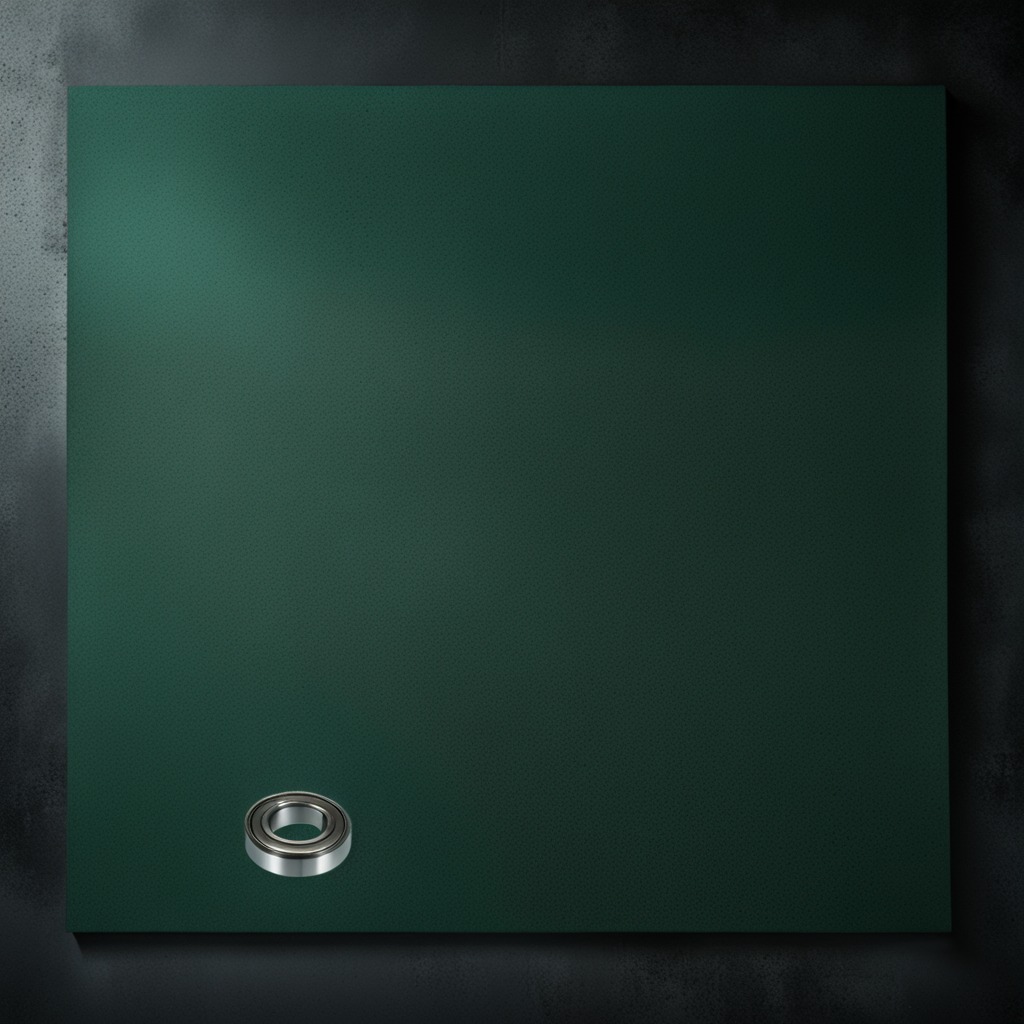
A metal ball bearing is lying on a green rubber mat on a clean granite tabletop inside a workshop at night.